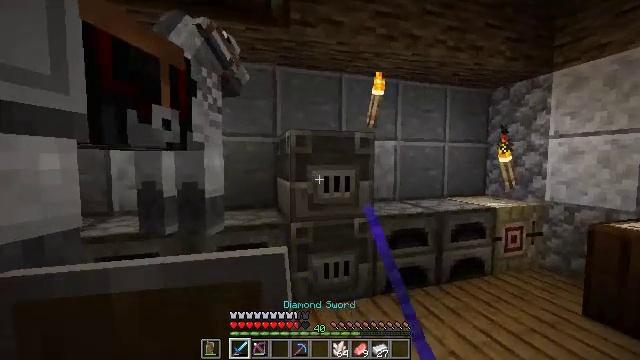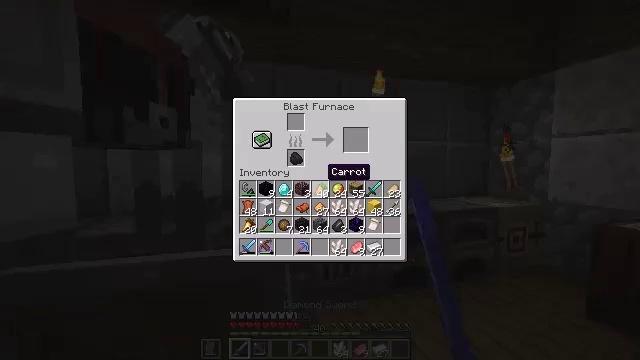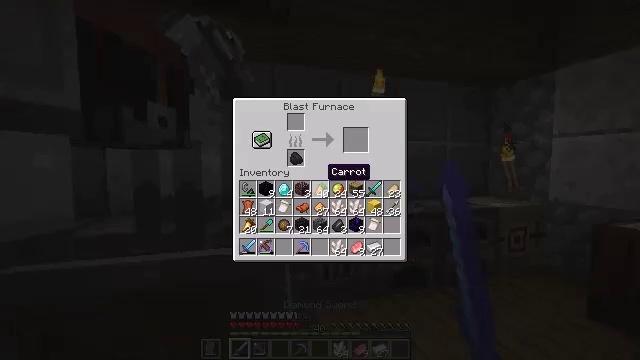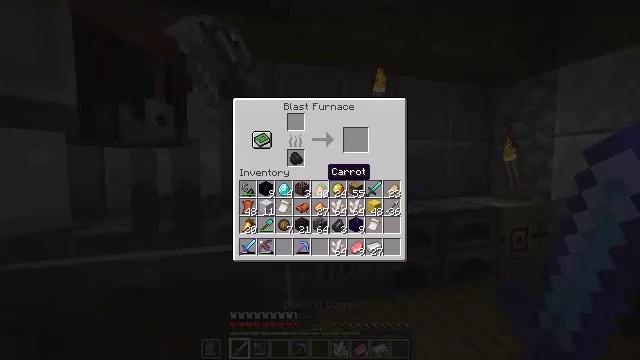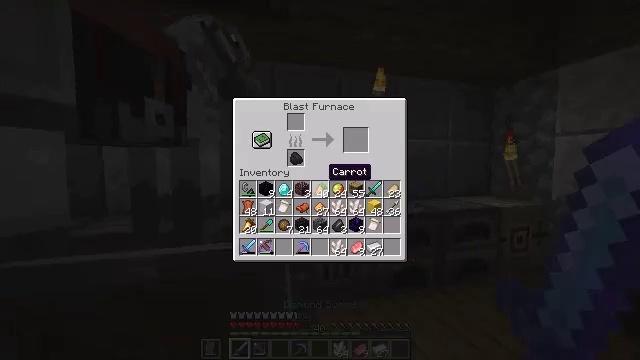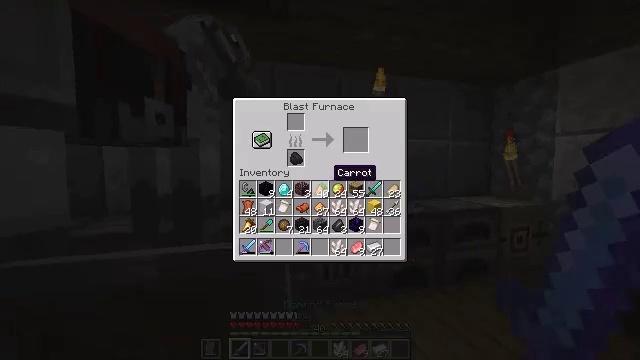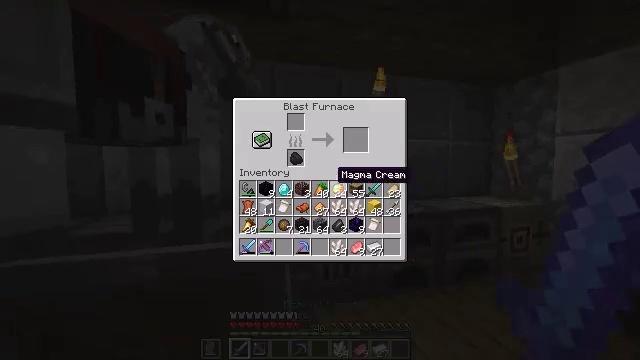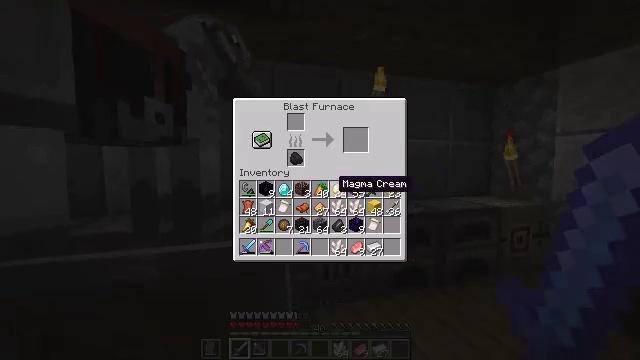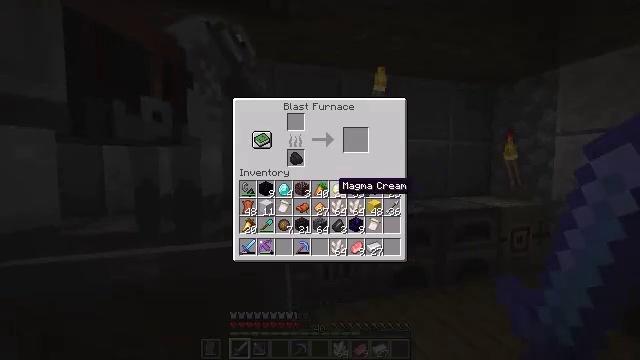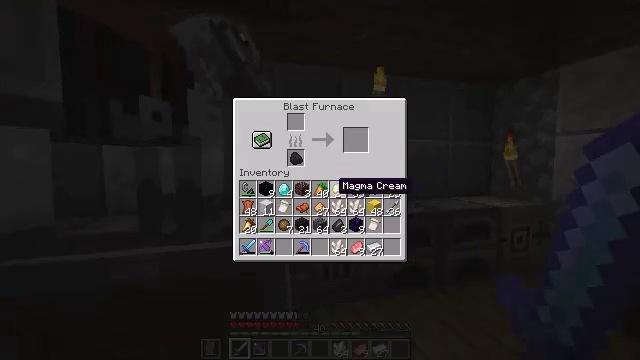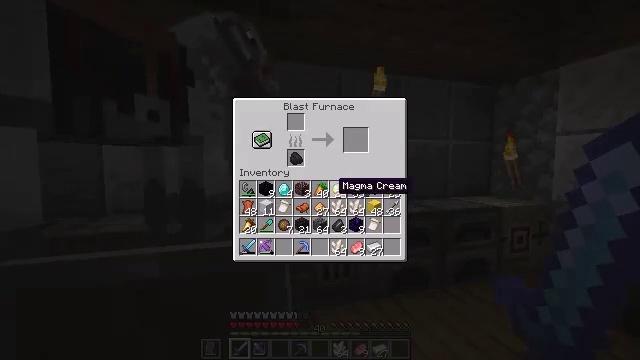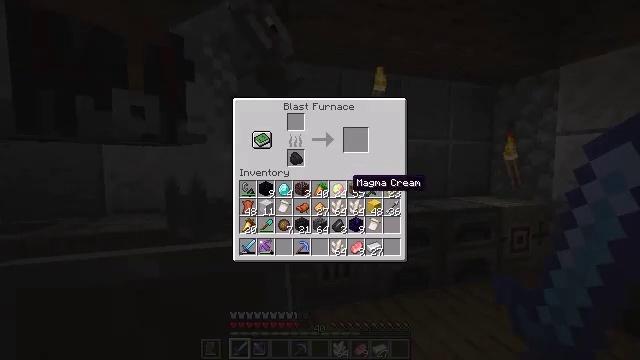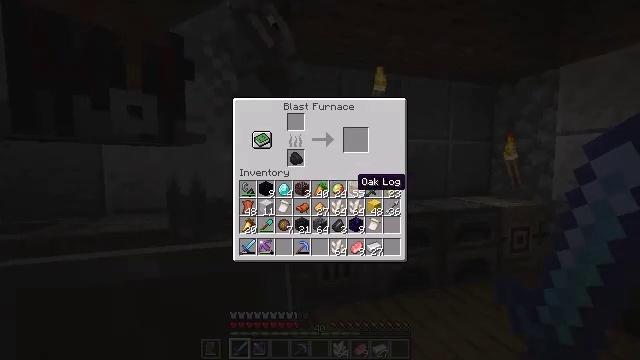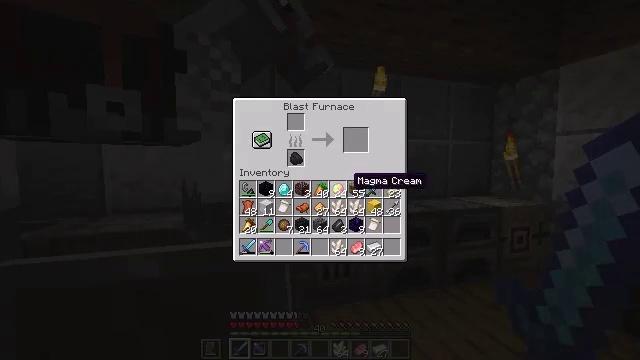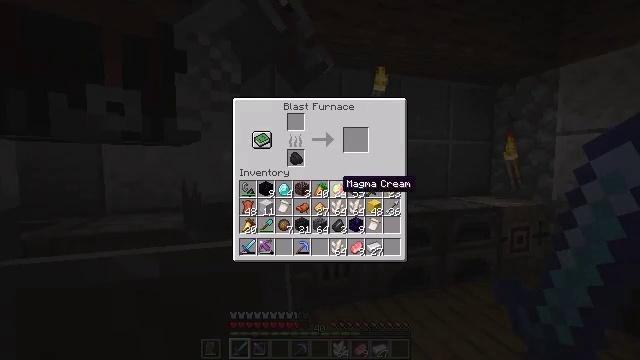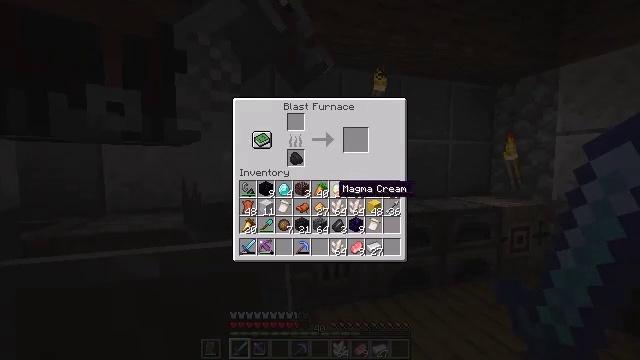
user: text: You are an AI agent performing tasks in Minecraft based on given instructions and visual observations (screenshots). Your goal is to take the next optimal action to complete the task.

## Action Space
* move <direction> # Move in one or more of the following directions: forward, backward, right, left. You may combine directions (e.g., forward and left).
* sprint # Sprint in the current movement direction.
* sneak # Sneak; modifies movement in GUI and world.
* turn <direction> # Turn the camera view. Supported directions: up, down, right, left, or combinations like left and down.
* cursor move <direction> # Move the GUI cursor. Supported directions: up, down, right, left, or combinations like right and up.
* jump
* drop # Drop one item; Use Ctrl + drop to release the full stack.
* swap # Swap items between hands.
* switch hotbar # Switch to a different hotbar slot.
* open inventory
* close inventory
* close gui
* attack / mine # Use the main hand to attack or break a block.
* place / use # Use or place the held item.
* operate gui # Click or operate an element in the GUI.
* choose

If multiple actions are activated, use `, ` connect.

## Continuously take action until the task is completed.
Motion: motion action
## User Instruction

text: Craft a quartz block.
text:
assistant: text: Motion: open gui
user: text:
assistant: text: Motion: no_op
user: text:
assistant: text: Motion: no_op
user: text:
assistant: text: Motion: no_op
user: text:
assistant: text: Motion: no_op
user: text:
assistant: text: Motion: no_op
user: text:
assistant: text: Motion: cursor move down
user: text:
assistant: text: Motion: no_op
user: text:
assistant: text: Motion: no_op
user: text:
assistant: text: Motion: no_op
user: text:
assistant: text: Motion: cursor move right
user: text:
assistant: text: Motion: no_op
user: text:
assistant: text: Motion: no_op
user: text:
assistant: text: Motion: cursor move left
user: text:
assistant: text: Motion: no_op
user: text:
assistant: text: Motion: no_op
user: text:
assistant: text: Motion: no_op
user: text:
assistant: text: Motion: sneak, cursor move left and up
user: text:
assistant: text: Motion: sneak
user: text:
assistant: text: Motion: sneak
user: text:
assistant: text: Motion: sneak
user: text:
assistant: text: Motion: sneak
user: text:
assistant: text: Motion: sneak
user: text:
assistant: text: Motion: sneak, operate gui
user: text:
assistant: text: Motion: sneak, operate gui
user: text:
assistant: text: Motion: sneak
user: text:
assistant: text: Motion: sneak, cursor move right
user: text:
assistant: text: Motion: cursor move right and up
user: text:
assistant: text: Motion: cursor move right and up
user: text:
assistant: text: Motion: cursor move right